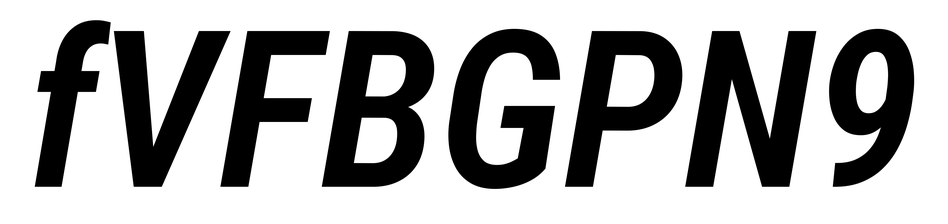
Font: Roboto-Italic_Condensed_SemiBold_Italic